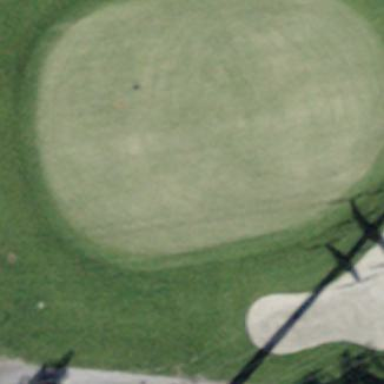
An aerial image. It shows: Picturesque green golfing area with grass land use.